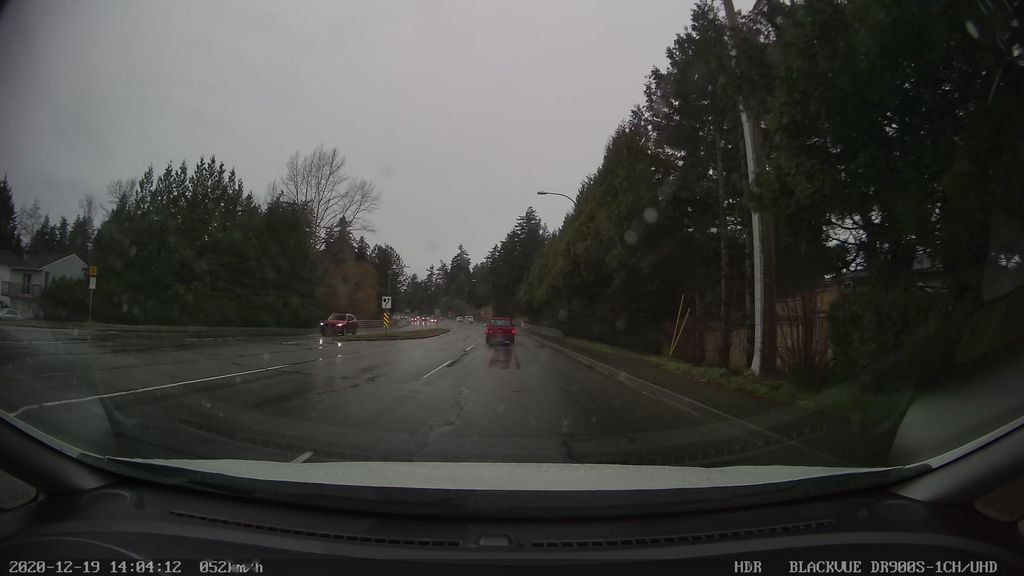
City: victoria